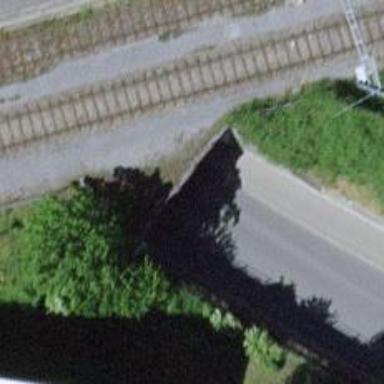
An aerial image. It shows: Tertiary road passing through tunnel with asphalt surface.